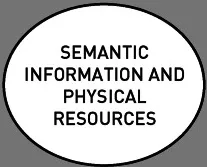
The relations between natural selection and niche construction through time showing two different outcomes, the genetic and ecological inheritance. In the latter process human interference through social learning and physical elements will add an ecological inheritance to the next cycle of natural selection and niche construction (after Kendal et al. ).
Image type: chart (chart)